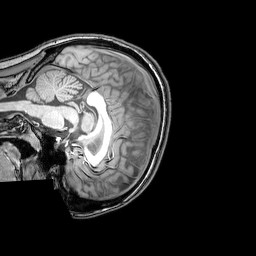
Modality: T1w
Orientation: sagittal
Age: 24
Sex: female
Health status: healthy
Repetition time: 0.081 s
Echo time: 0.037 s